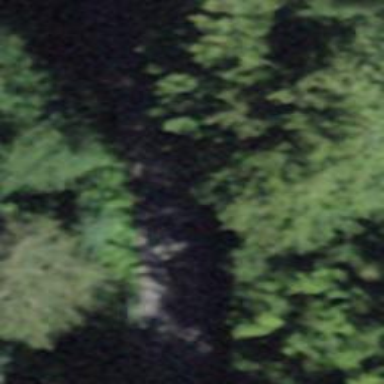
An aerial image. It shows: Unclassified road.